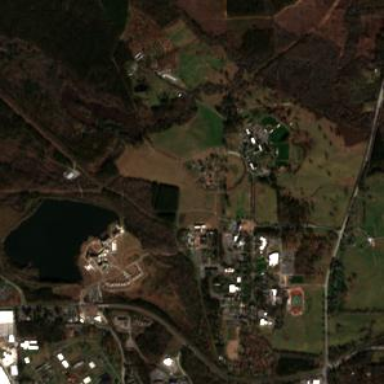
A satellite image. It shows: College or university.